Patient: sex M, age 54
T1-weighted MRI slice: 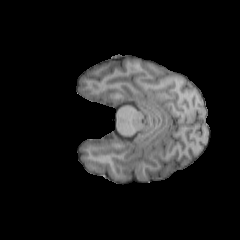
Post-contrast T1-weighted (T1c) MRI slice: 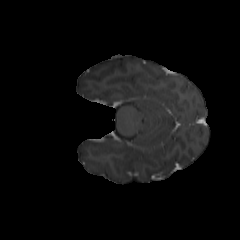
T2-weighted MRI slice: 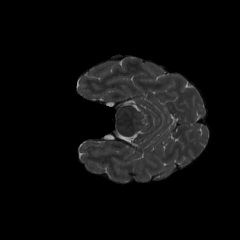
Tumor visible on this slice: no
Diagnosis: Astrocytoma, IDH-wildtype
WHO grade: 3